Question: I'm fetching the DOM HTML with '$(selector).html();' and converting it into text with this operation '$(selector).empty().text($(selector).html());'.
My problem is that 'text();' converts the html into pure text without any formatting, is it possible to format the text into how it looks like in the dom?
I am inserting everything into a pre element so doing html() making it think it should handle it like any other html tags.
Like this:

(without the arrow-hide function)
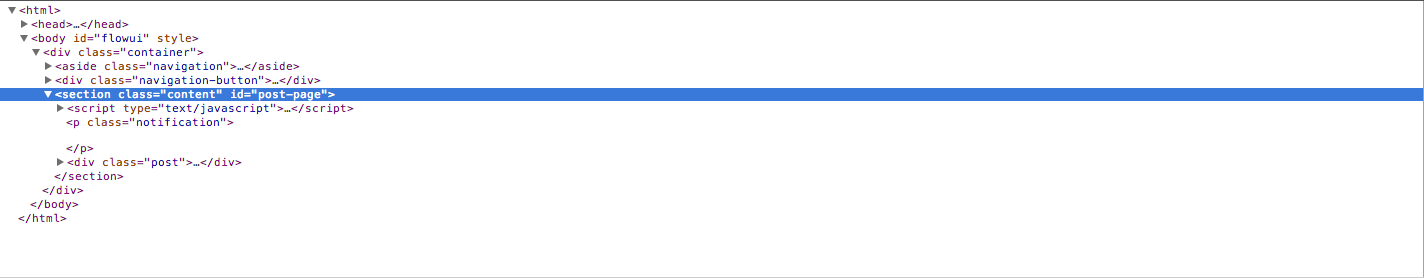
Answer: If you just want to keep the DOM from the '$(selector).html()', then you could just '.html' instead of '.text':
'''
$(selector).empty().html($(selector).html());
'''
If you only wish to keep certain tags, then you can use this replace code (<URL> to strip all tags except the ones within the replace method:
'''
rawHTML = $(selector).html().replace(/<\/?[br|li|ol|ul]+\/?>/igm,'');
$(selector).empty().html(rawHTML);
'''